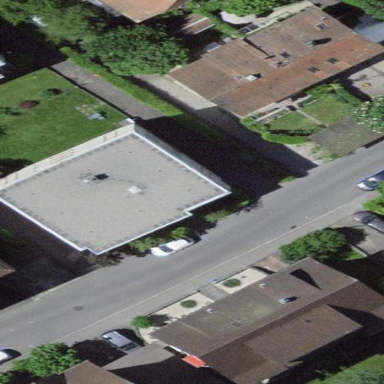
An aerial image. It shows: Grey apartments with flat roof.